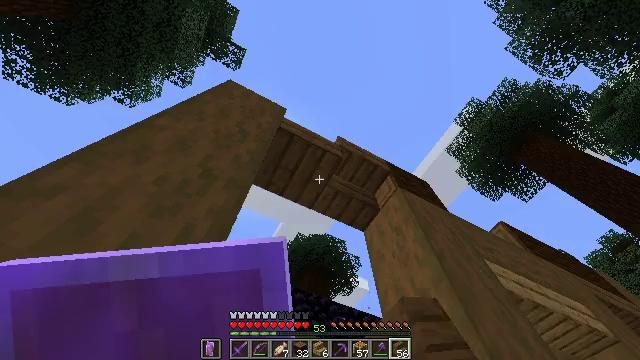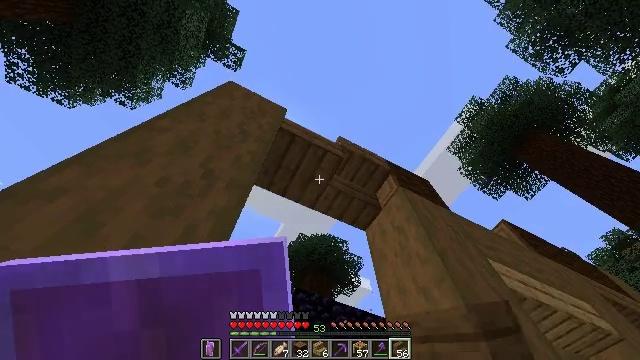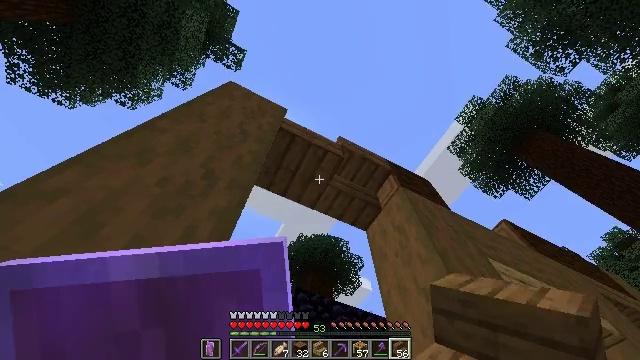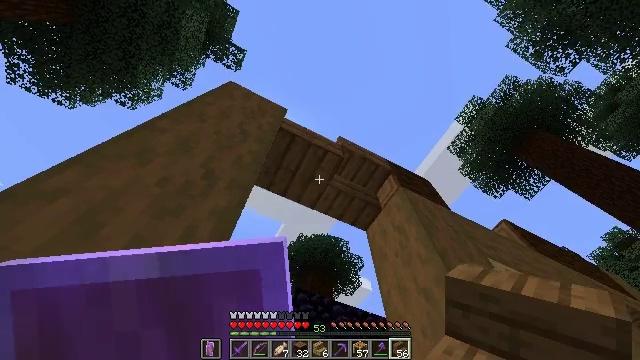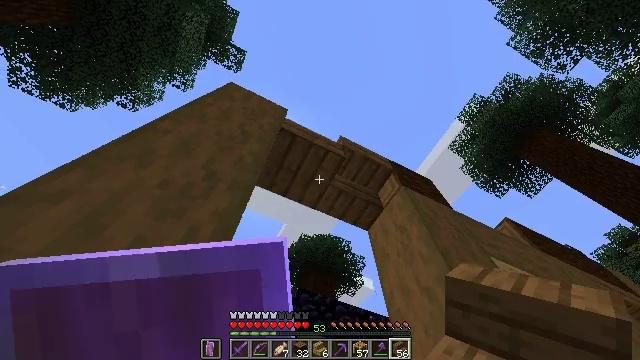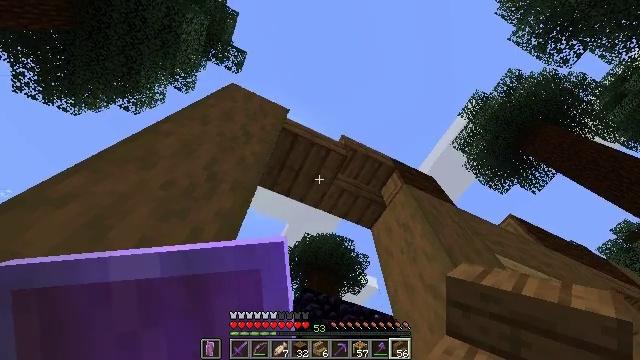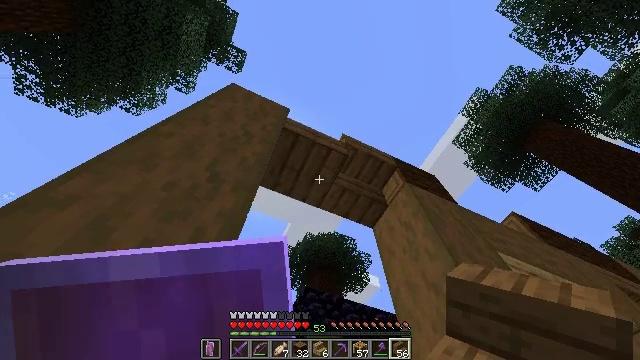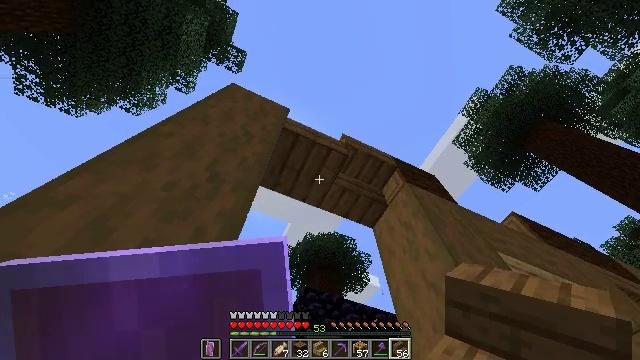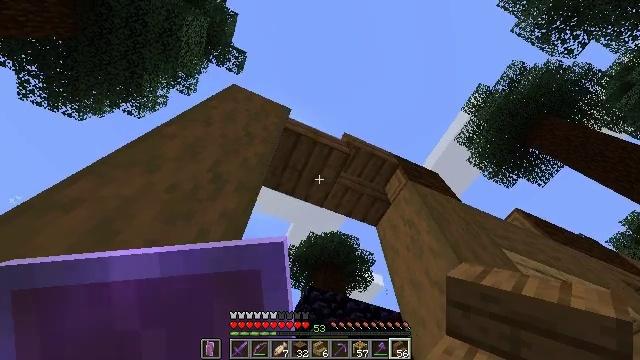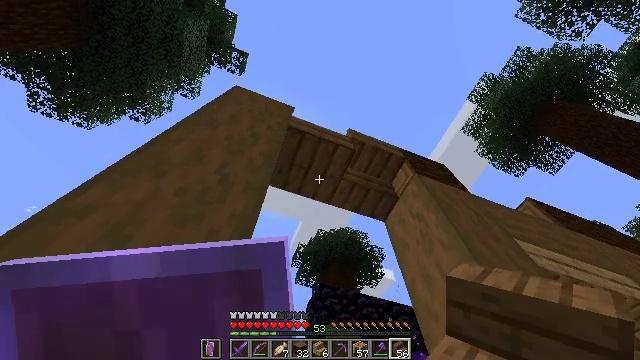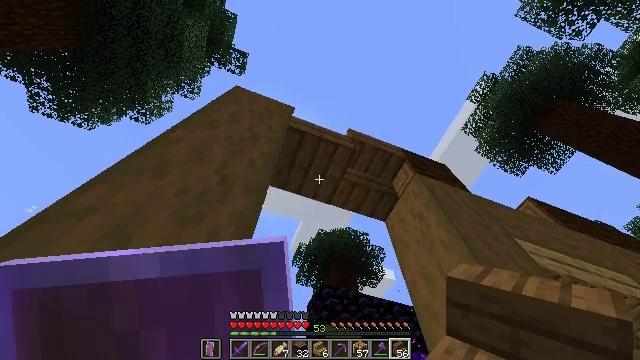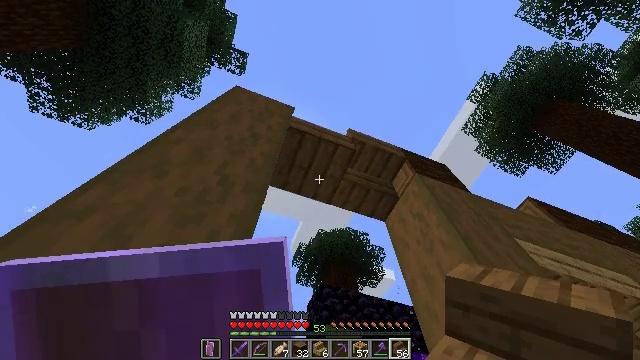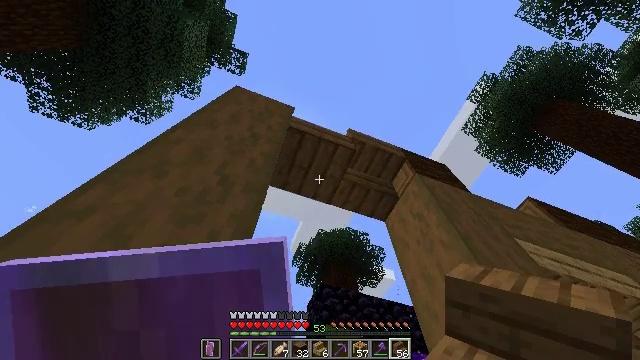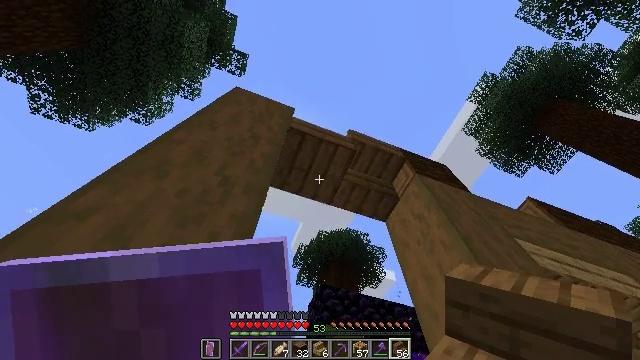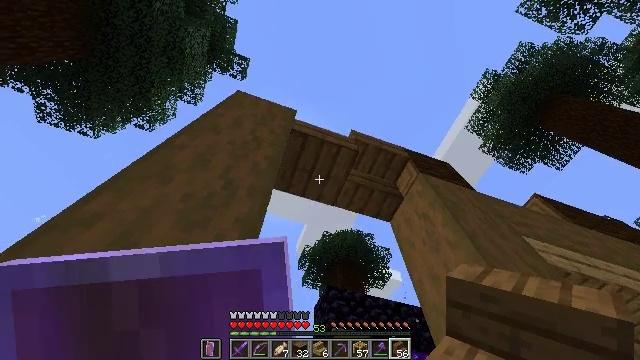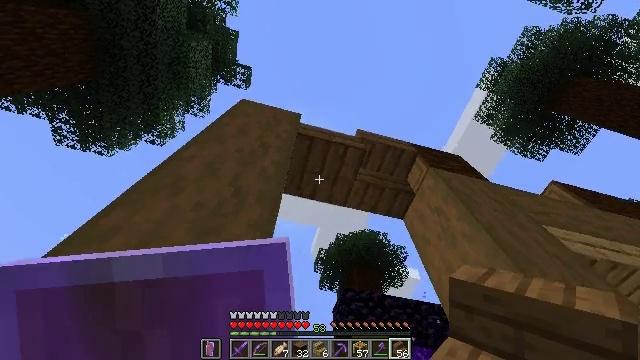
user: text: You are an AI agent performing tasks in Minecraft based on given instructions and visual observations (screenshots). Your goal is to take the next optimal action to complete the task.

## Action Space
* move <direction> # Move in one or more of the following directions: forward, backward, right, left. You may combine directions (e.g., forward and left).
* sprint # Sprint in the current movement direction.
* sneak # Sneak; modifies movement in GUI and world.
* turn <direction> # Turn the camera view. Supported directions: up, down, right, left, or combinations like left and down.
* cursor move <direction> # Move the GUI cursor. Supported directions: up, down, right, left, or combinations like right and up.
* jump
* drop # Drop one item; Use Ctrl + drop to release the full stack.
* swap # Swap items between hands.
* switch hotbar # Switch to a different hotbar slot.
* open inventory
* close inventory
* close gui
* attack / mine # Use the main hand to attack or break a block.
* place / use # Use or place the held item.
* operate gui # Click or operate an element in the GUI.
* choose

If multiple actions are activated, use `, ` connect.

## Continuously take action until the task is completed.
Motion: motion action
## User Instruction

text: Break the spruce stairs for wood.
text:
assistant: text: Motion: no_op
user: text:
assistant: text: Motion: no_op
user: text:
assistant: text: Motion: no_op
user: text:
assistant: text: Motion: no_op
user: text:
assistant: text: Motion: turn left
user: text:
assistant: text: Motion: no_op
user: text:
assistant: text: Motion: no_op
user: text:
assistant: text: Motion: turn left
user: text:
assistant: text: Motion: turn left
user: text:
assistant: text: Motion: no_op
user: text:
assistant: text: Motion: no_op
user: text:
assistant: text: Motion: no_op
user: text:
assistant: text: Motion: no_op
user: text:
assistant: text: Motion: turn left
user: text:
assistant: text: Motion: move forward and move right, turn left
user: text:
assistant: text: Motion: move forward and move right, turn left
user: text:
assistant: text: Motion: move forward and move right
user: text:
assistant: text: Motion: no_op
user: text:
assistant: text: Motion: turn left and up
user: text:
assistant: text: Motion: turn left and up
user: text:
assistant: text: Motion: no_op
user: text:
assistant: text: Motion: turn up
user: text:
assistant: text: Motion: turn left and up
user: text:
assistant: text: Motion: no_op
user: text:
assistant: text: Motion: no_op
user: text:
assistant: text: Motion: no_op
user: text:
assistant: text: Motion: no_op
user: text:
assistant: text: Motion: no_op
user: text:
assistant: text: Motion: no_op
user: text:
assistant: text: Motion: no_op